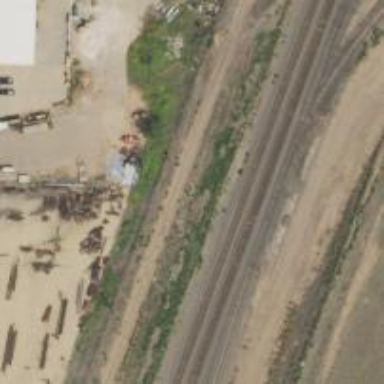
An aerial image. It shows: Railway track.